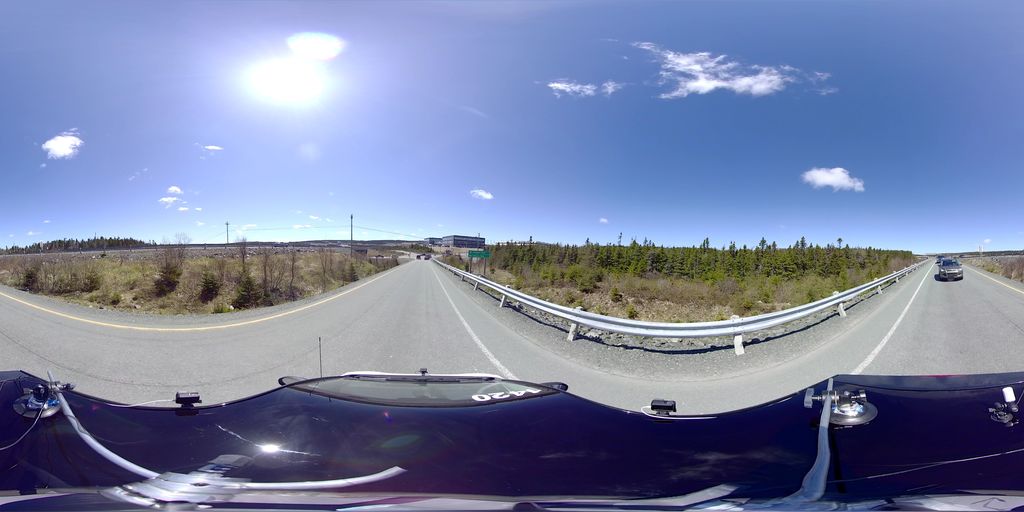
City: st_johns